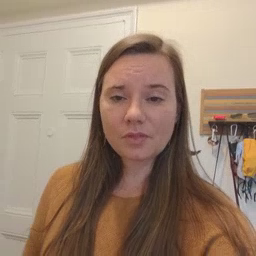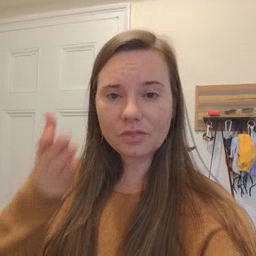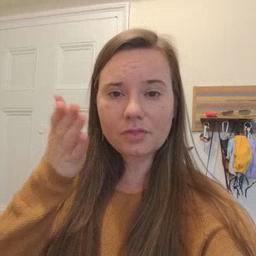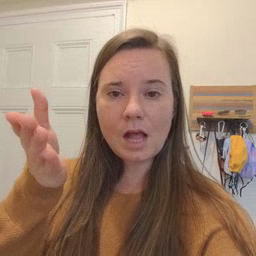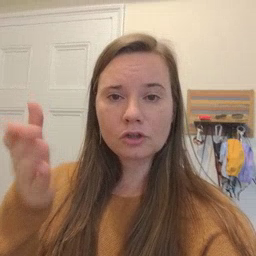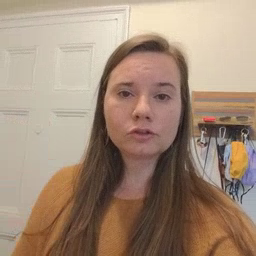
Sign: there